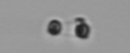
Label: Skeletonema